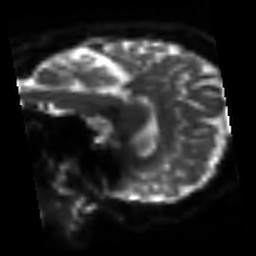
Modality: sbref
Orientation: sagittal
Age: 59
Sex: female
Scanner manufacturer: siemens
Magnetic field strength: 3 T
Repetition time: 3.2 s
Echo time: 0.081 s